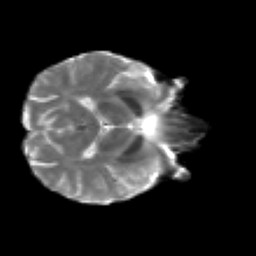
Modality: T2w
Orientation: axial
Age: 21
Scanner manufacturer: siemens
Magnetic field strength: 3 T
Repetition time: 2.2 s
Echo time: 0.084 s